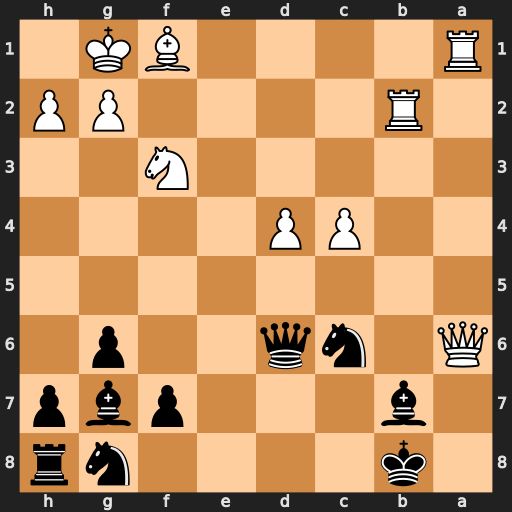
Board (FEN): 1k4nr/1b3pbp/Q1nq2p1/8/2PP4/5N2/1R4PP/R4BK1
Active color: b
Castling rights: -
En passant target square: -
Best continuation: Bxd4+ Nxd4 Qxd4+ Kh1 Qxb2